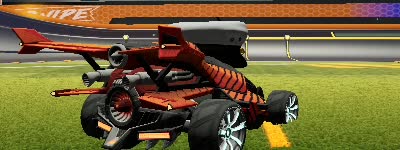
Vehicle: aftershock